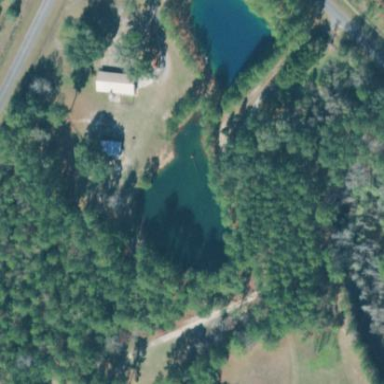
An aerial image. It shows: Serene pond surrounded by nature.